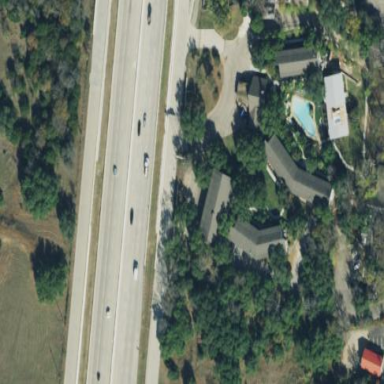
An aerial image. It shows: Hotel.